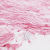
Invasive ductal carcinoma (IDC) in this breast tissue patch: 0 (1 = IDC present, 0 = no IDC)